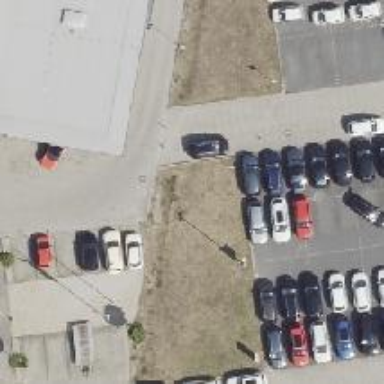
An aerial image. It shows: Parking aisle designated as service road.